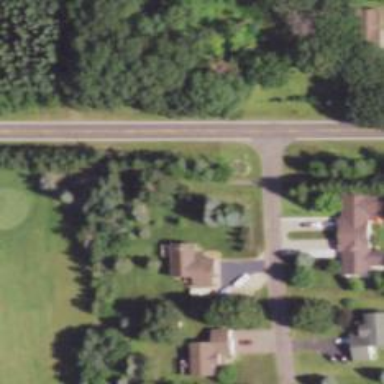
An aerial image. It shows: Path for both road and golf.